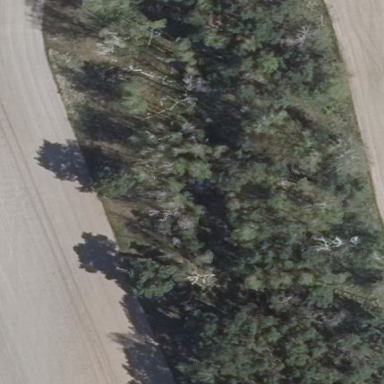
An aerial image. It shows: Forest area.